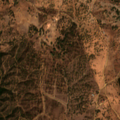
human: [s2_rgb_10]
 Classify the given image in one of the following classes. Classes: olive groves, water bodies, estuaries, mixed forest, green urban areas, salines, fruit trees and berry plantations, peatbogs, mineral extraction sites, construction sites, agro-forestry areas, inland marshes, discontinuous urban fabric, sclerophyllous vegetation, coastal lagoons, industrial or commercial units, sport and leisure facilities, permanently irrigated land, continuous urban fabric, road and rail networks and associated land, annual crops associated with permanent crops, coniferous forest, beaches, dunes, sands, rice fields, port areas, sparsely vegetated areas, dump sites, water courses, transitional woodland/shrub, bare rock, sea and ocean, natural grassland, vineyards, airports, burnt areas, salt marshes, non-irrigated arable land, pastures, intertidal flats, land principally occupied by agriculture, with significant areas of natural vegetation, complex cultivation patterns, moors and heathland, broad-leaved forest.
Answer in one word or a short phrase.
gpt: agro-forestry areas, broad-leaved forest, transitional woodland/shrub